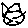
Label: cat